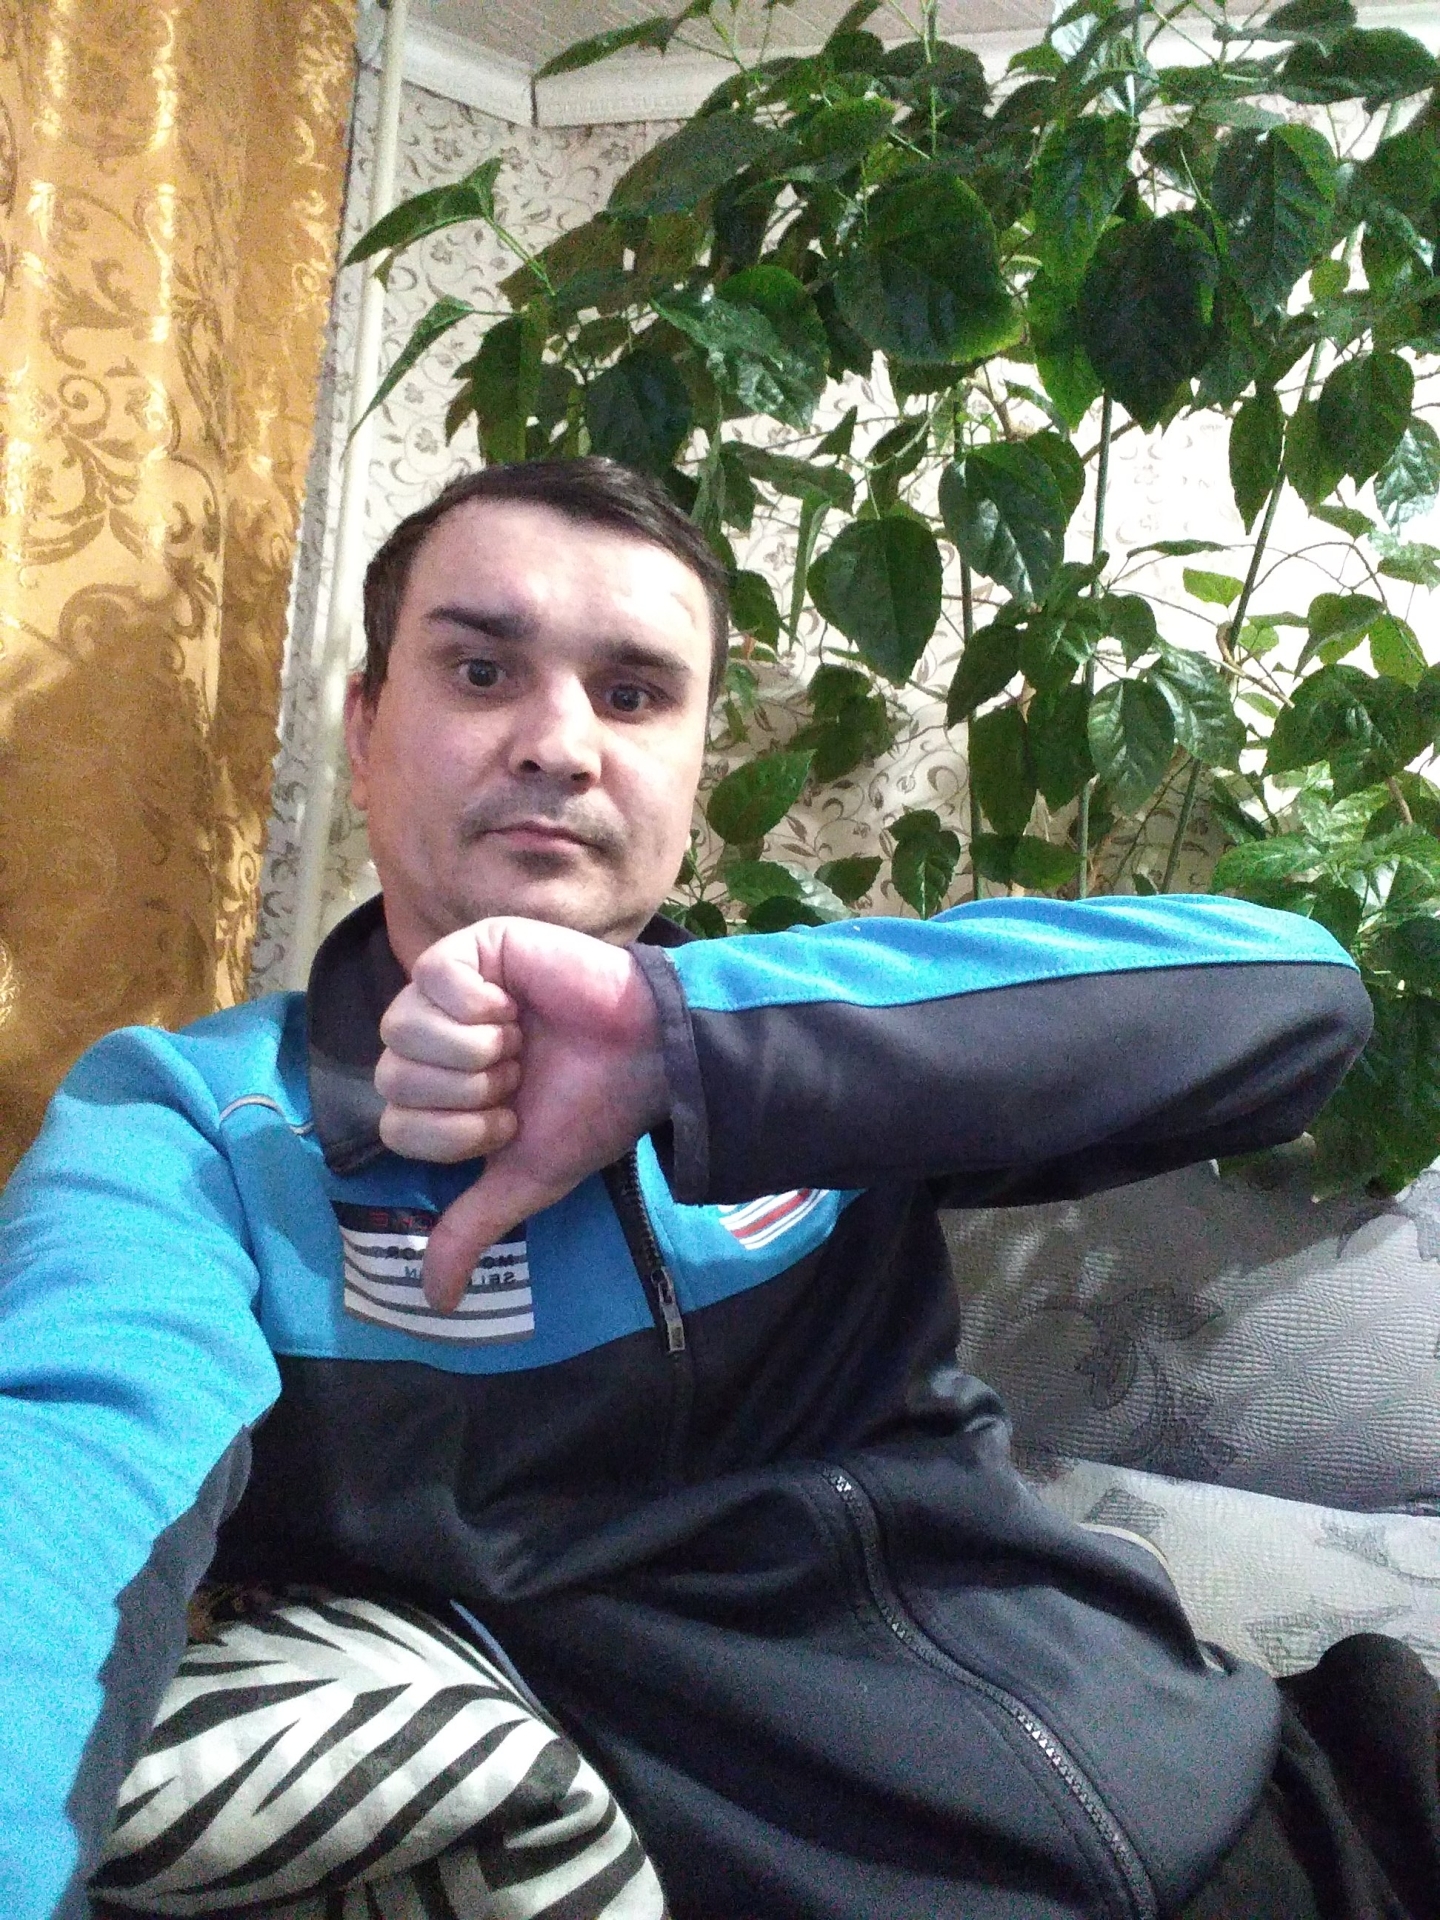
Label: noise